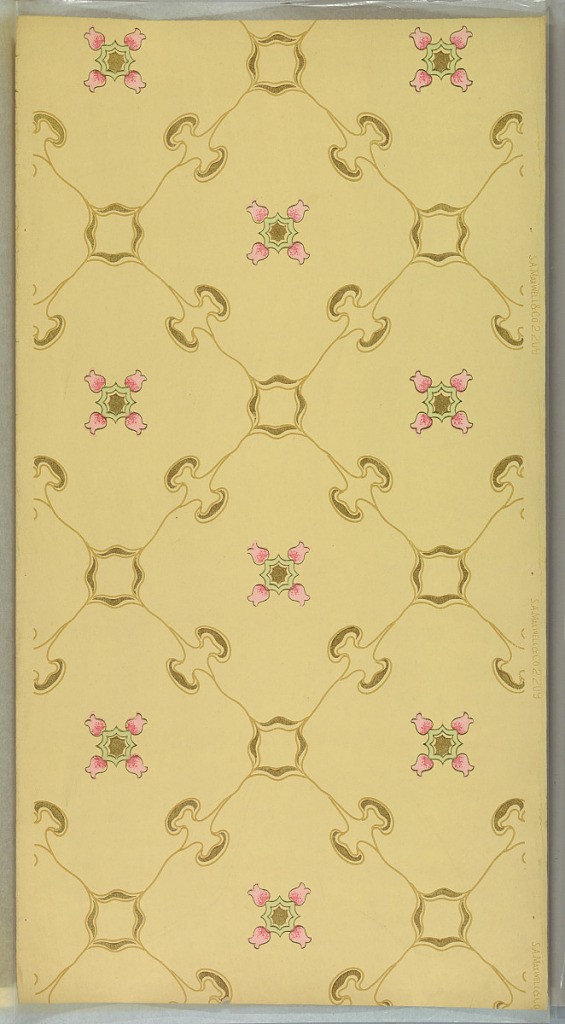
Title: Ceiling paper
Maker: Maxwell & Co., S.A., Chicago, Illinois, USA
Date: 1905–1915
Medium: Machine-printed paper, liquid mica
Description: Lattice of organic shapes with four-flower medallions. Yellow-beige ground. Printed in light pinks, light greens, brown and metallic gold. Printed in right selvedge: S.A. Maxwell & Co." Pattern number "2209"